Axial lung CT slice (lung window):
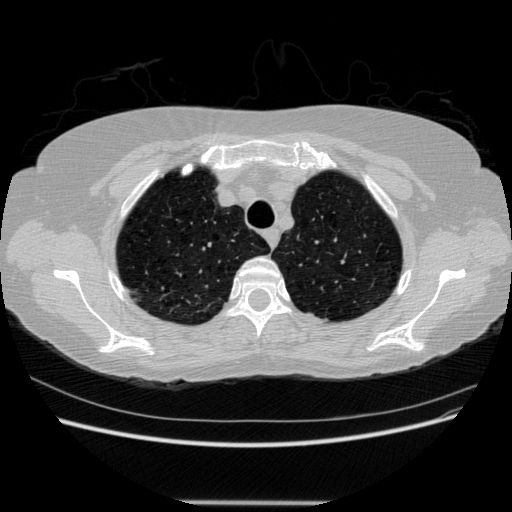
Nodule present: no